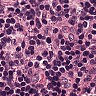
Metastatic tissue present: no